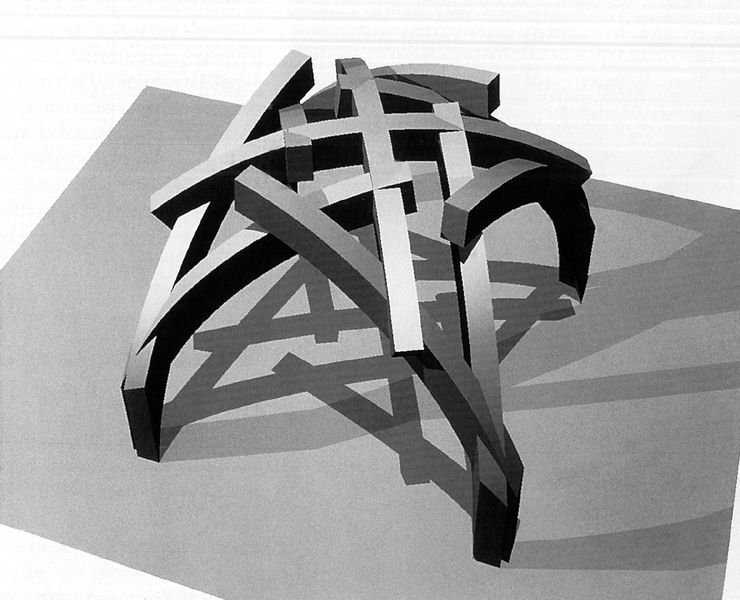
Titel: Codex Miniatus 3
Institution: Wien, Österreichische Nationalbibliothek
Schlagwörter: dunkel, schatten, weiß, grau, licht, pfeiler, schwarz, zeichnung, dach, architektur, brücke, figur, rund, skulptur, modell, bogen, abstrakt, fläche, formen, grafik, schattierung, linien, balken, plastik, platte, model, fotografie, bögen, gerüst, geflecht, eckig, rechteck, denkmal, schnitt, schwarz weiß, gebogen, entwurf, kreuze, schattenwurf, ende, verschlungen, konstruktion, plateau, grautöne, optisch, streben, design, konstrukt, hölzer, vorschlag, länglich, computer, abstakt, künstlich, konstruiert, ineinander, netzwerk, abschnitt, dunekl, vernetzt, digital, simulation, grüst, 3d, computergrafik, computermodell, plotter